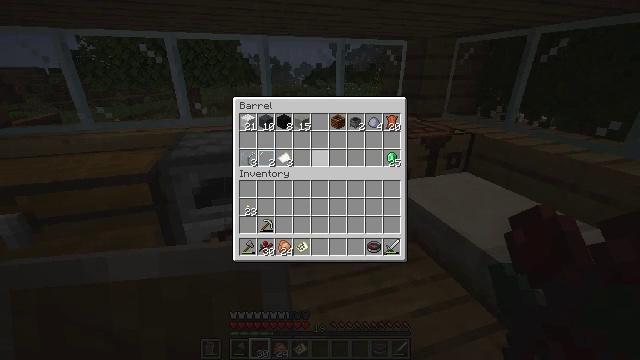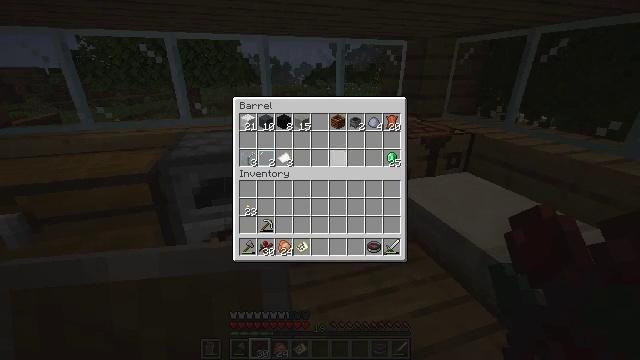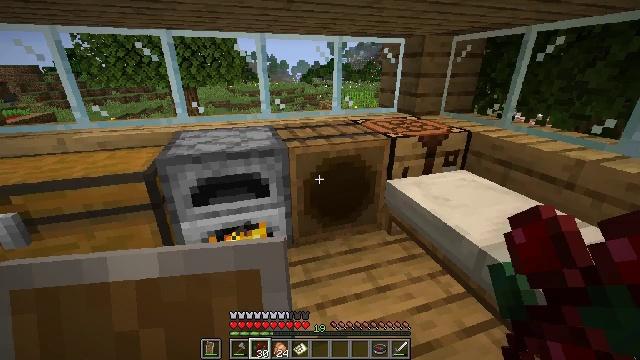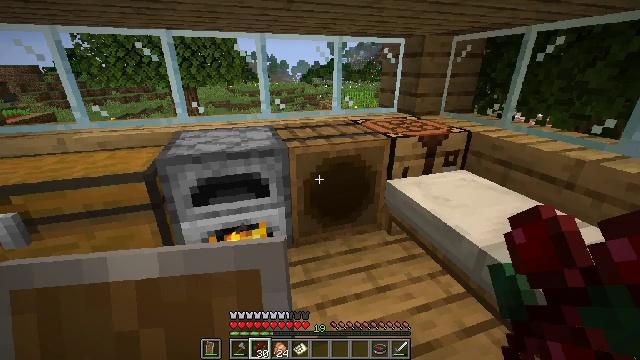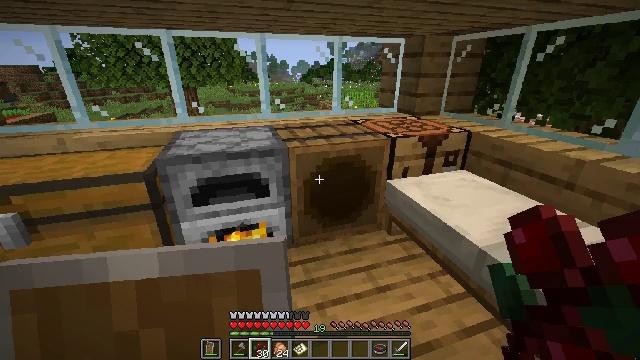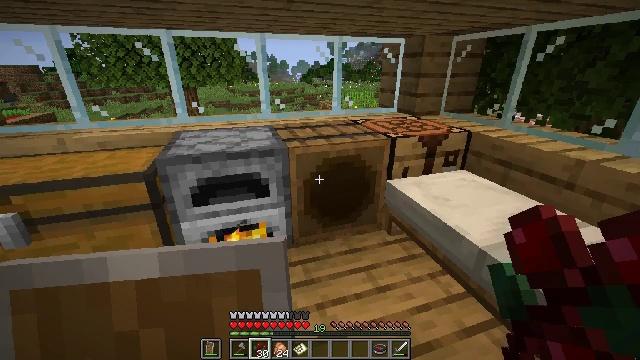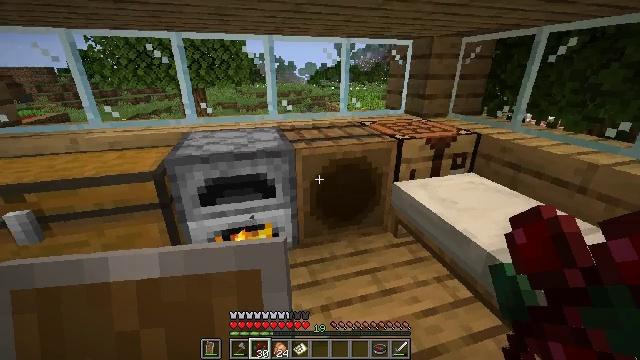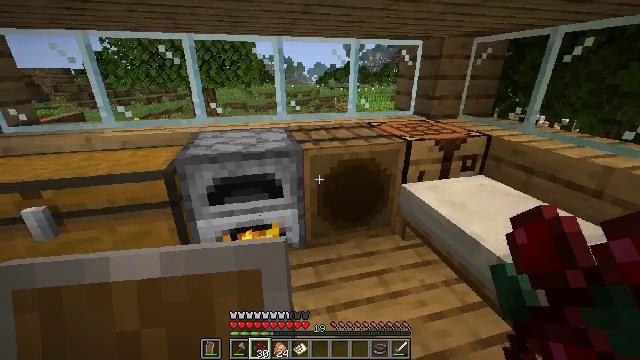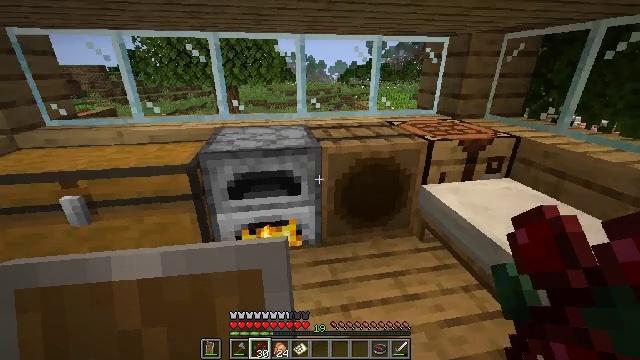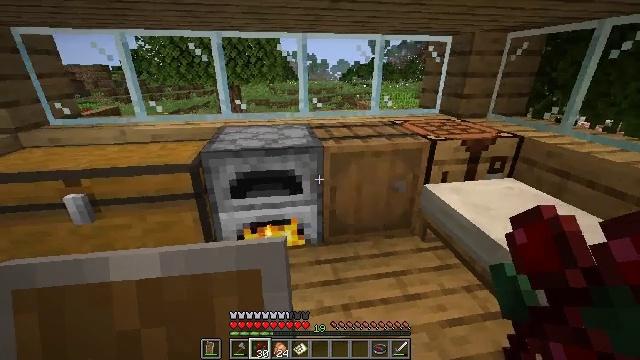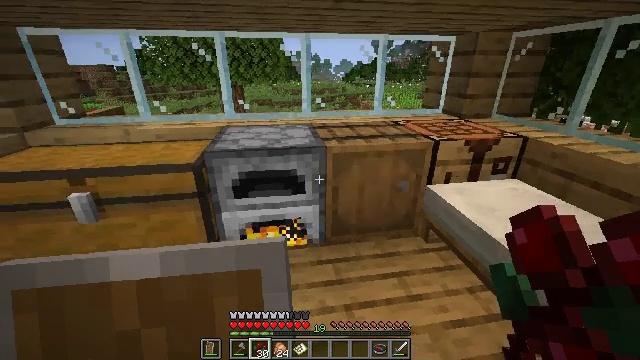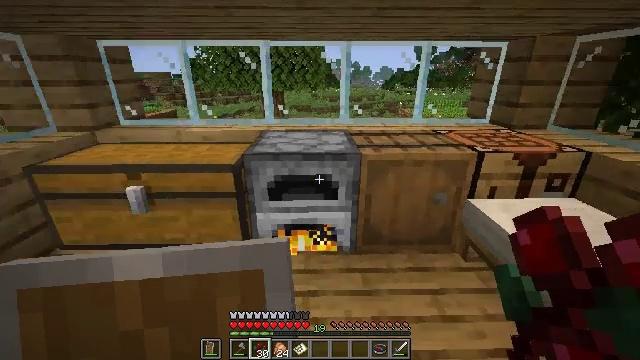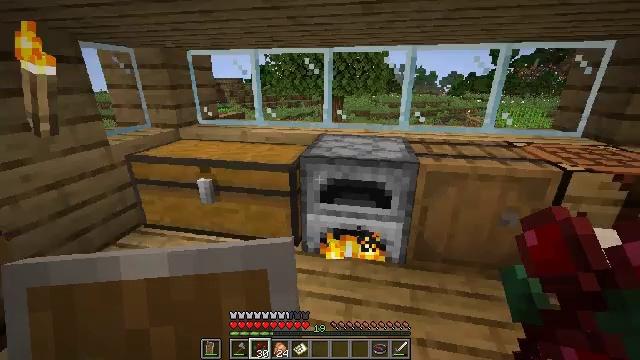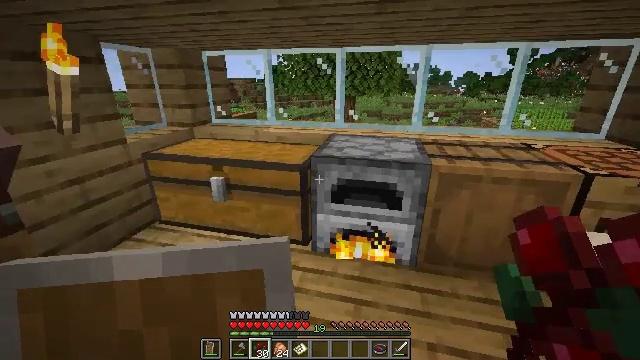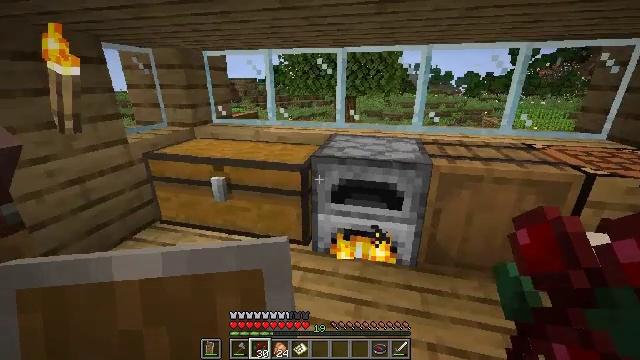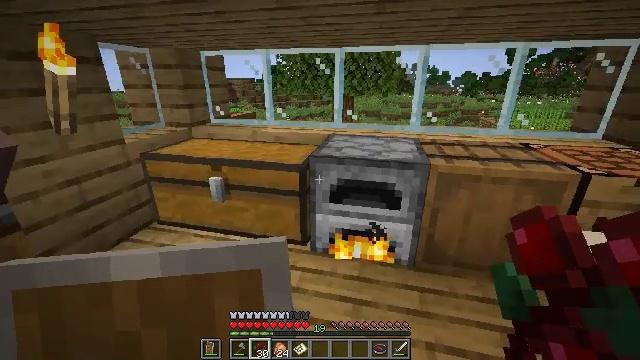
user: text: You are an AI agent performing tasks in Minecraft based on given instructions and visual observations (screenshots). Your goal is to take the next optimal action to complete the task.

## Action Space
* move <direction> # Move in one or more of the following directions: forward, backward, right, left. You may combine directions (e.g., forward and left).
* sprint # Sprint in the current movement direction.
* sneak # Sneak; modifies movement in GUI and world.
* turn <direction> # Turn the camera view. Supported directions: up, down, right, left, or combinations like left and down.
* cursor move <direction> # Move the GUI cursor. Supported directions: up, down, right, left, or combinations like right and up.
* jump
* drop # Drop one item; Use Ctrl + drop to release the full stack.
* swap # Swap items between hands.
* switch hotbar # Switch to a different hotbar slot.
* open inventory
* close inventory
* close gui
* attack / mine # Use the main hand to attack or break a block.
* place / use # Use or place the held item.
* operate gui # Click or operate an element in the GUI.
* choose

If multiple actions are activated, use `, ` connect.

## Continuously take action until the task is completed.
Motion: motion action
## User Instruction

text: Interact with the crafting table to craft a light gray bed.
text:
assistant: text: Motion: cursor move right
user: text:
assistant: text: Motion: no_op
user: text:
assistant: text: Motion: close gui
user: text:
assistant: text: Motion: open inventory
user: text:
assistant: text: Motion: open inventory
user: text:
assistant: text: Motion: turn left
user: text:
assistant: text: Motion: turn left
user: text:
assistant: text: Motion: turn left
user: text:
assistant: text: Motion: no_op
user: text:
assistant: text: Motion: no_op
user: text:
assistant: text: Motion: turn left and up
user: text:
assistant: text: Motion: turn left and up
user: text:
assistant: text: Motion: turn left
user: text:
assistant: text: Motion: no_op
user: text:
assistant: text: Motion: no_op
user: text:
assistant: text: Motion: turn right and down
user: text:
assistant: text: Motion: turn right
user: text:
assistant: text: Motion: turn right
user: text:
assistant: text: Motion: turn right
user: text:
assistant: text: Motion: no_op
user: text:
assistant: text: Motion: use / place
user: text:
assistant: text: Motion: use / place
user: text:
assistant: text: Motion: use / place
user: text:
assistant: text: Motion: no_op
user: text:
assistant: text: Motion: no_op
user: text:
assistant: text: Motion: cursor move left and up
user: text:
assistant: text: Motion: cursor move down
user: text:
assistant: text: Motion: cursor move left and up
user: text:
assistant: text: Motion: cursor move left and up
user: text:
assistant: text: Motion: no_op